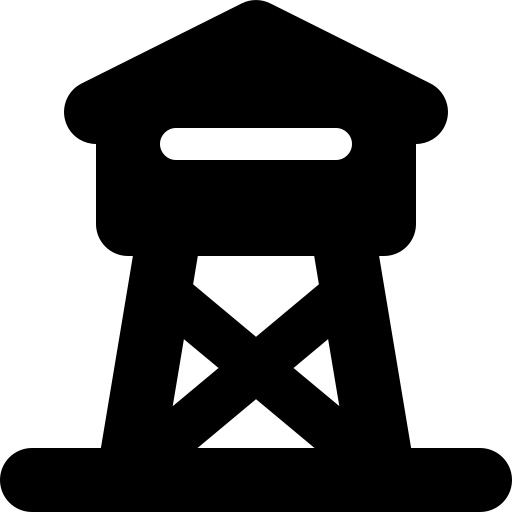
Tags: icon, FontAwesome, fa-icon, solid, tower, observation